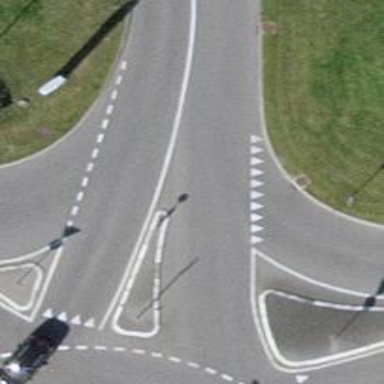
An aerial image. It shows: Road with "give way" sign.